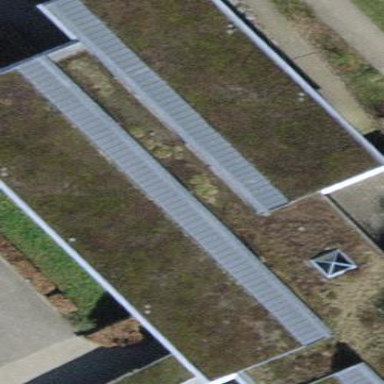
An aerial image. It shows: School building.